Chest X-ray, AP view. Patient: 65 years old, sex F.
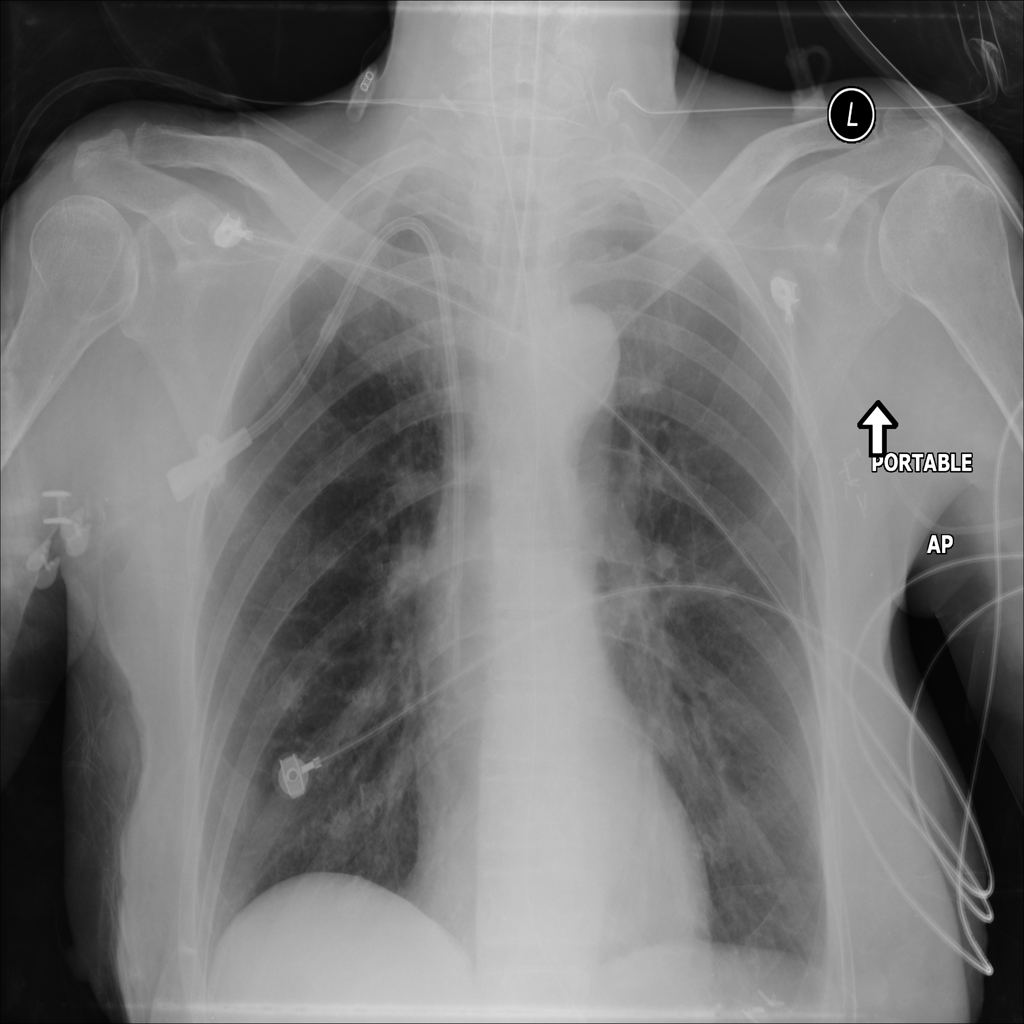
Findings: No Finding